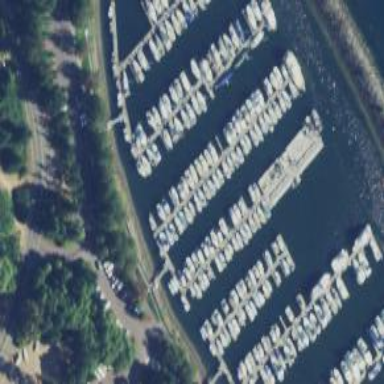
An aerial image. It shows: Marina on leisure land.